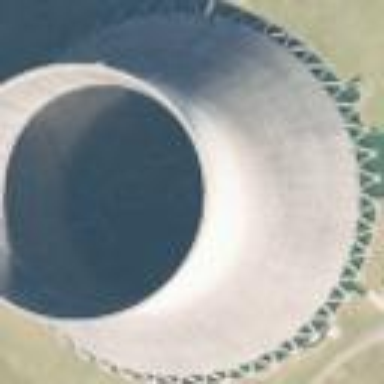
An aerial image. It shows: Building with cooling tower that serves as man-made structure.